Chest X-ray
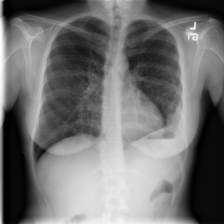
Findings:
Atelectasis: negative
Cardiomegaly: negative
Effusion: negative
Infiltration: negative
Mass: negative
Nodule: negative
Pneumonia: negative
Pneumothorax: negative
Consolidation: negative
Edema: negative
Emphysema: negative
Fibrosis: negative
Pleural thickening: negative
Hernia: negative